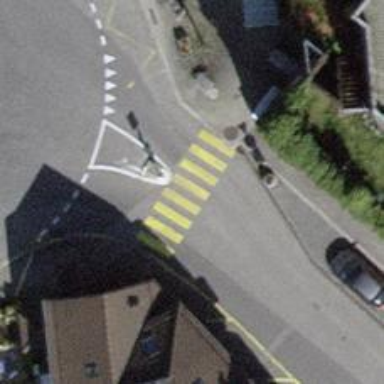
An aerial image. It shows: Zebra crossing on the road.